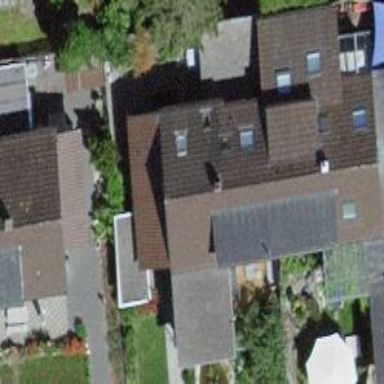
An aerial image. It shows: Semi-detached house.